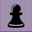
Piece: bP